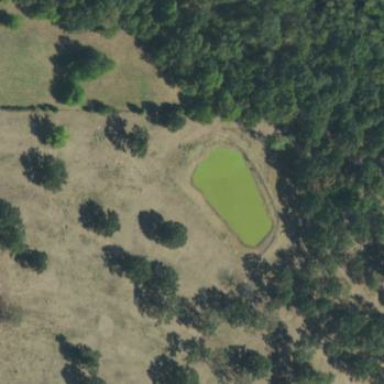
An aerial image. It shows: Pond surrounded by natural water.